Question: I need to render uiview with transparent rectangle. As a result, that uiview is set mask and rendered it. The below code is okay for ios 7. However, it doesn't work on ios 6. I can't get image with transparent/blank box. How shall I do?
'''
CAShapeLayer *mask = [[CAShapeLayer alloc] init];
mask.frame = self.view1.layer.bounds;
CGRect biggerRect = CGRectMake(mask.frame.origin.x, mask.frame.origin.y, mask.frame.size.width, mask.frame.size.height);
CGRect smallerRect = CGRectMake(0.0f, 0.0f, 100.0f, 100.0f);
UIBezierPath *maskPath = [UIBezierPath bezierPath];
[maskPath moveToPoint:CGPointMake(CGRectGetMinX(biggerRect), CGRectGetMinY(biggerRect))];
[maskPath addLineToPoint:CGPointMake(CGRectGetMinX(biggerRect), CGRectGetMaxY(biggerRect))];
[maskPath addLineToPoint:CGPointMake(CGRectGetMaxX(biggerRect), CGRectGetMaxY(biggerRect))];
[maskPath addLineToPoint:CGPointMake(CGRectGetMaxX(biggerRect), CGRectGetMinY(biggerRect))];
[maskPath addLineToPoint:CGPointMake(CGRectGetMinX(biggerRect), CGRectGetMinY(biggerRect))];
[maskPath moveToPoint:CGPointMake(CGRectGetMinX(smallerRect), CGRectGetMinY(smallerRect))];
[maskPath addLineToPoint:CGPointMake(CGRectGetMinX(smallerRect), CGRectGetMaxY(smallerRect))];
[maskPath addLineToPoint:CGPointMake(CGRectGetMaxX(smallerRect), CGRectGetMaxY(smallerRect))];
[maskPath addLineToPoint:CGPointMake(CGRectGetMaxX(smallerRect), CGRectGetMinY(smallerRect))];
[maskPath addLineToPoint:CGPointMake(CGRectGetMinX(smallerRect), CGRectGetMinY(smallerRect))];
mask.path = maskPath.CGPath;
[mask setFillRule:kCAFillRuleEvenOdd];
mask.fillColor = [[UIColor blackColor] CGColor];
// Set the mask of the view.
_view1.layer.mask = mask;
UIGraphicsBeginImageContextWithOptions(_view1.bounds.size, NO, 0.0);
[_view1.layer renderInContext:UIGraphicsGetCurrentContext()];
UIImage * img = UIGraphicsGetImageFromCurrentImageContext();
NSArray *path = NSSearchPathForDirectoriesInDomains(NSDocumentDirectory,NSUserDomainMask, YES);
NSString *documentsDirectory = [path objectAtIndex:0];
NSString *myDBnew = [documentsDirectory stringByAppendingPathComponent:@"renderImg.png" ];
if ([[NSFileManager defaultManager] fileExistsAtPath:myDBnew]) {
[[NSFileManager defaultManager] removeItemAtPath:myDBnew error:nil];
}
NSArray *paths1 = NSSearchPathForDirectoriesInDomains(NSDocumentDirectory, NSUserDomainMask, YES);
NSString *documentsDirectory1 = [paths1 objectAtIndex:0];
NSString *savedImagePath1 = [documentsDirectory1 stringByAppendingPathComponent:[NSString stringWithFormat:@"renderImg.png"]];
NSData *imageDatatest = UIImagePNGRepresentation(UIGraphicsGetImageFromCurrentImageContext());
[imageDatatest writeToFile:savedImagePath1 atomically:NO];
UIGraphicsEndImageContext();
_imgView.image = img;
'''
<URL>
The reason of masking view or wiping out that area with transparent rectangle is described below.
I need to render those 2 uiview together as shown in the second image but I can't receive like desired one. It look like transparent view cannot be rendered on another view that has color. As a result, I am thinking like wiping out those area first and render it with second view. How shall I do?

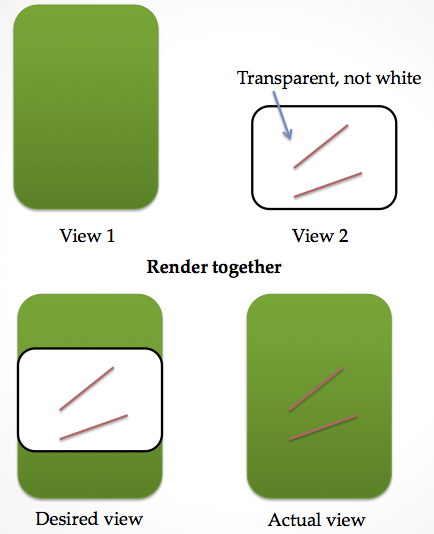
Answer: I tried out the code and can confirm it is correct but doesn't work on ion and below.
I read the docs for 'renderInContext:' and noticed it even tells you:
" WARNING: currently this method does not implement the full CoreAnimation composition model, use with caution."
I cross referenced the OSX docs and the are more explicit:
" Important
The OS X v10.5 implementation of this method does not support the entire Core Animation composition model. QCCompositionLayer, CAOpenGLLayer, and QTMovieLayer layers are not rendered. Additionally, layers that use 3D transforms are not rendered, nor are layers that specify backgroundFilters, filters, compositingFilter, or a mask values. Future versions of OS X may add support for rendering these layers and properties."
=> so thats why it works on ios7 but not ios6.
---
a workaround is to apply the mask not only to the layer but again to the ImageContext
'''
//mask layer to image
UIGraphicsBeginImageContextWithOptions(_view1.bounds.size, NO, 0.0);
CGContextTranslateCTM(UIGraphicsGetCurrentContext(), 0, _view1.bounds.size.height);
CGContextScaleCTM(UIGraphicsGetCurrentContext(), 1, -1);
[_view1.layer.mask renderInContext:UIGraphicsGetCurrentContext()];
UIImage * maskImage = UIGraphicsGetImageFromCurrentImageContext();
UIGraphicsEndImageContext();
//draw img
UIGraphicsBeginImageContextWithOptions(_view1.bounds.size, NO, 0.0);
CGContextClipToMask(UIGraphicsGetCurrentContext(), _view1.bounds, maskImage .CGImage);
[_view1.layer renderInContext:UIGraphicsGetCurrentContext()];
UIImage * img = UIGraphicsGetImageFromCurrentImageContext();
UIGraphicsEndImageContext();
'''